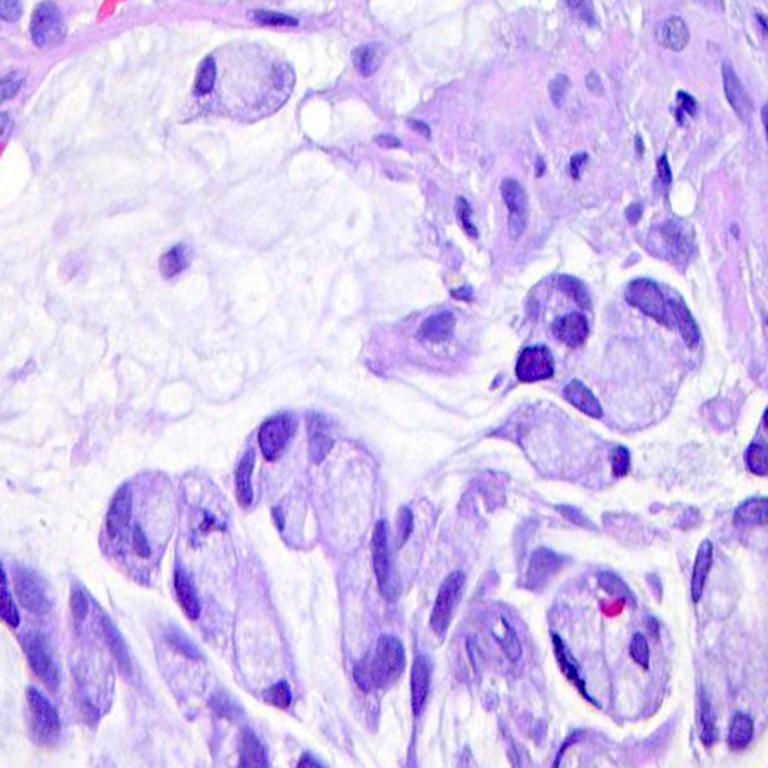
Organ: colon
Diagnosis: adenocarcinomas